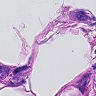
Metastatic tissue present: yes